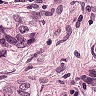
Metastatic tissue present: yes